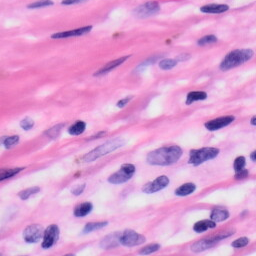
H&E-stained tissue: Skin